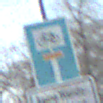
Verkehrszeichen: SackgasseRadverkehrDurchlaessig
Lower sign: HinweisGeaenderteVorfahrtVerkehrsfuehrungVerkehrsregelung3
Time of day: MorningAfternoon
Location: Outdoor (Suburban)
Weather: PartlyCloudy
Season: NotSpecified
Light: Natural